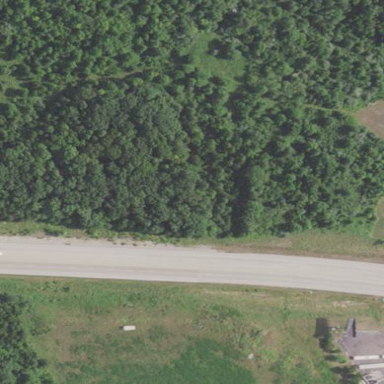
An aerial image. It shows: Evergreen needle-leaved woodland.